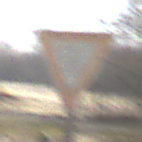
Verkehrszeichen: VorfahrtGewaehren
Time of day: MorningAfternoon
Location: Outdoor (Nature)
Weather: Clear
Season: Winter
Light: Natural